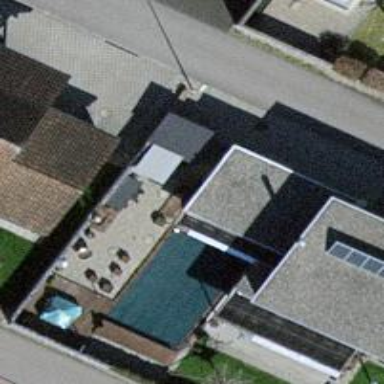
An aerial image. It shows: Garage.